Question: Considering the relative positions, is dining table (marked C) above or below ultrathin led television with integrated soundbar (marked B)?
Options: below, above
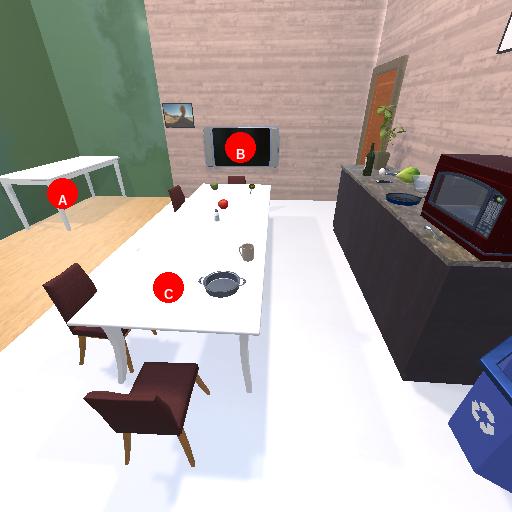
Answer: below